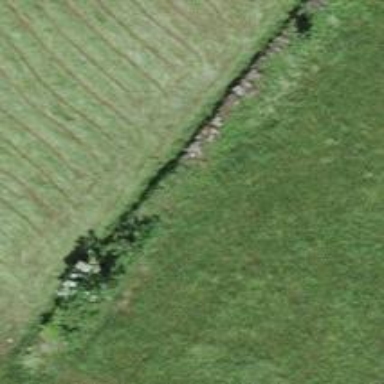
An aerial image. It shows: Dry stone wall barrier.